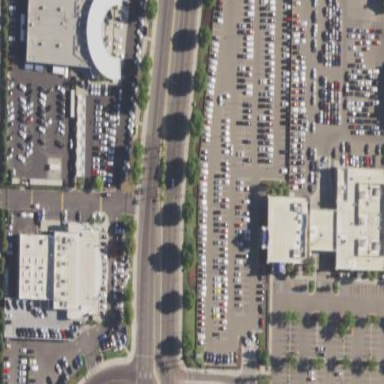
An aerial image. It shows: Commercial area with car shop.